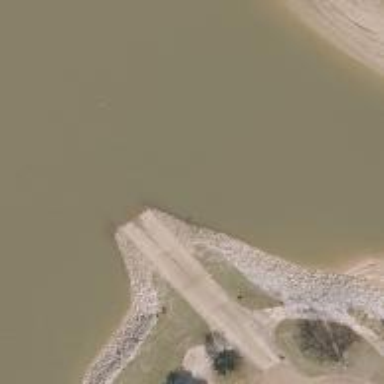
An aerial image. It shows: This slipway is service road leading to leisure land area.